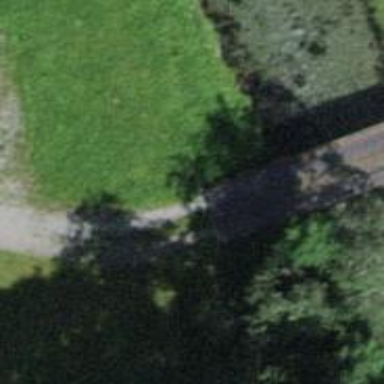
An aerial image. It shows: Track road with grade1 bridge.